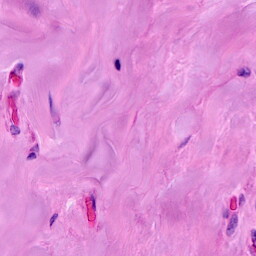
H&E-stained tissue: Breast